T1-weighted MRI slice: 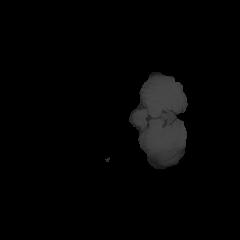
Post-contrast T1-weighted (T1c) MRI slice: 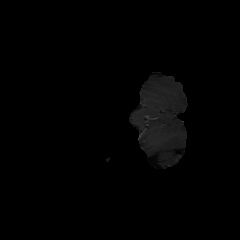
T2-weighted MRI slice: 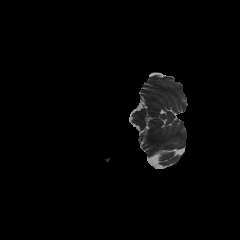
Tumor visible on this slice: no